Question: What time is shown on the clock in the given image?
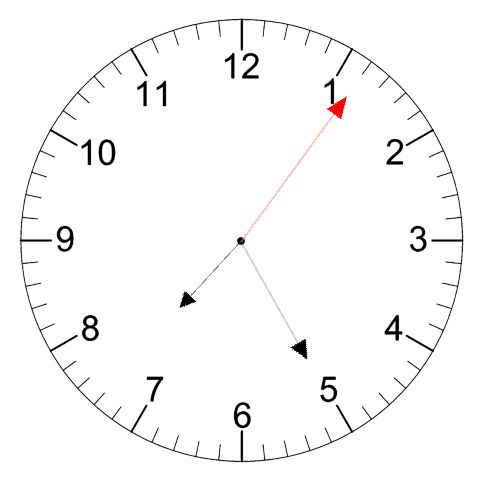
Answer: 07:25:06